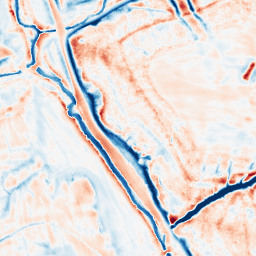
Category: edge_preserving
Decomposition family: bilateral
Decomposition parameters: d: 21
sigma_color: 25
sigma_space: 100
Upsampling method: edge_directed
Upsampling parameters: scale: 2
Upsampling scale: 2